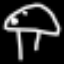
Label: mushroom